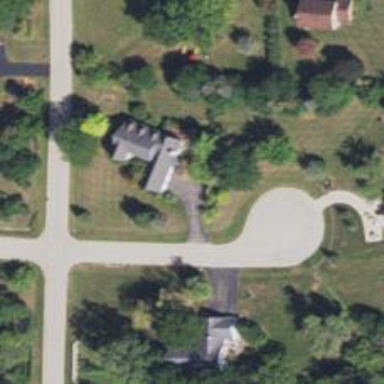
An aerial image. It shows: Driveway leading to service road.